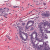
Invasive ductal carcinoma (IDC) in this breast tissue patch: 0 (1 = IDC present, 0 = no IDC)